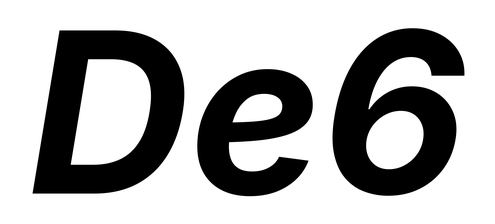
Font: Inter-Italic_Bold_Italic